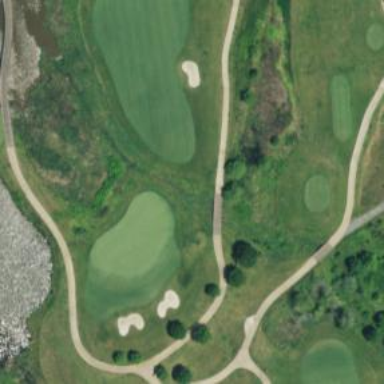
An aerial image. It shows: Service road that includes bridge over golf cart path.